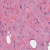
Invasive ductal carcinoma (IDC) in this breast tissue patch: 0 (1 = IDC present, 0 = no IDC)